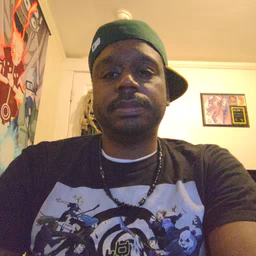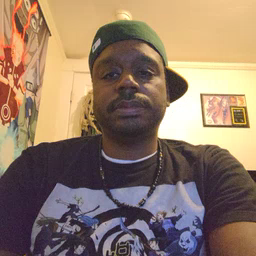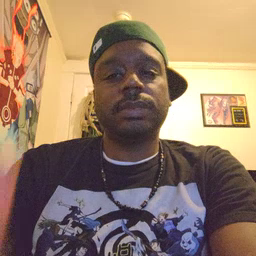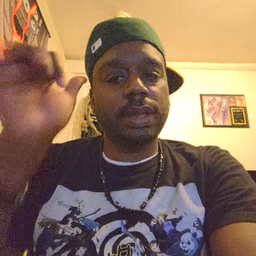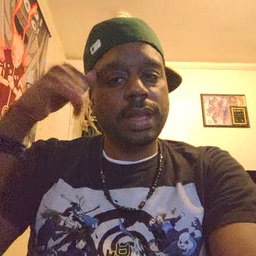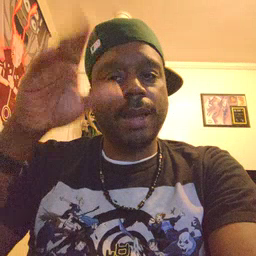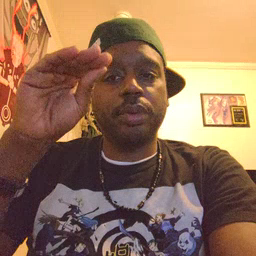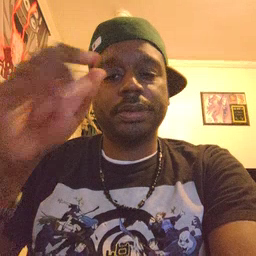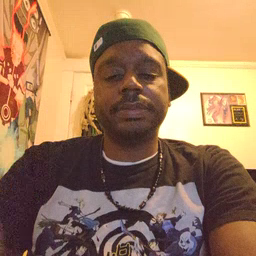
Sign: cowboy